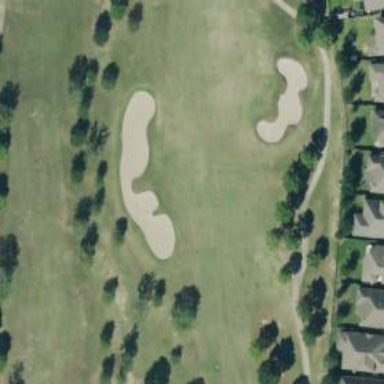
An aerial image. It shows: Golf hole.